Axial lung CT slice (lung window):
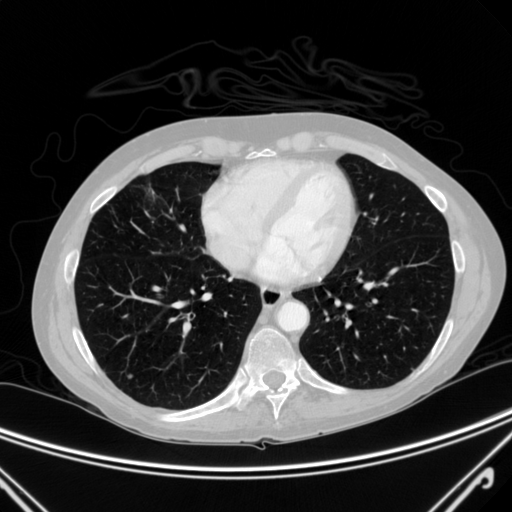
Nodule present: yes
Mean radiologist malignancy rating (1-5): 2.667